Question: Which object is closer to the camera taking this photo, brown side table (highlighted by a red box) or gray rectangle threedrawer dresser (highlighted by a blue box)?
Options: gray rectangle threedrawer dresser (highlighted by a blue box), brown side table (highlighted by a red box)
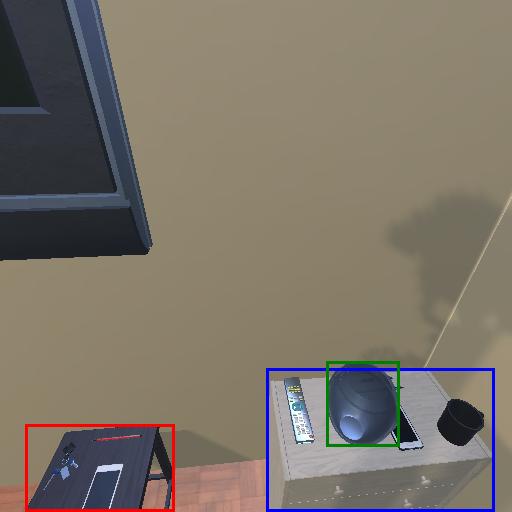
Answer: gray rectangle threedrawer dresser (highlighted by a blue box)